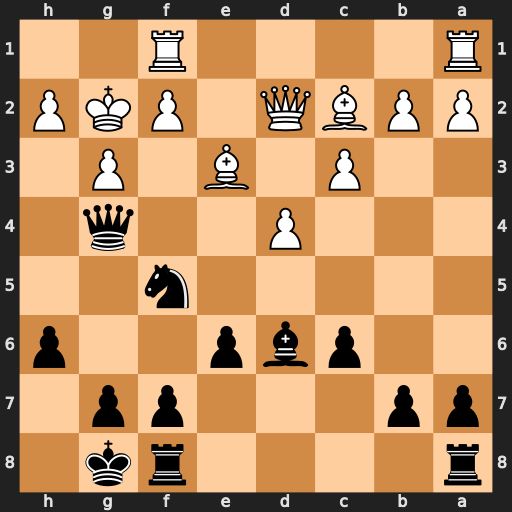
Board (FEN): r4rk1/pp3pp1/2pbp2p/5n2/3P2q1/2P1B1P1/PPBQ1PKP/R4R2
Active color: b
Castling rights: -
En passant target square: -
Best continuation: Nh4+ Kg1 Nf3+